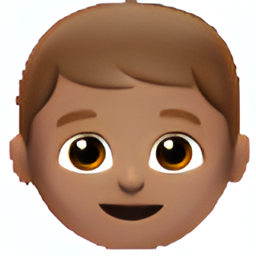
Name: boy
Emoji: 👦🏽
Group: People & Body
Sub-group: person